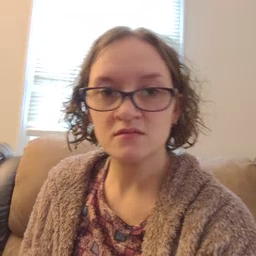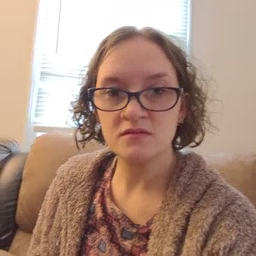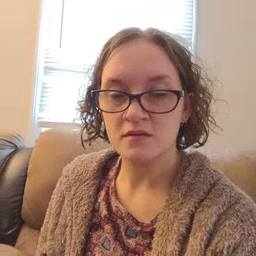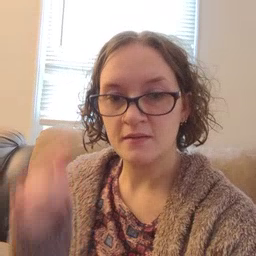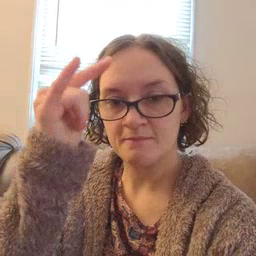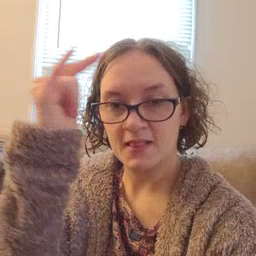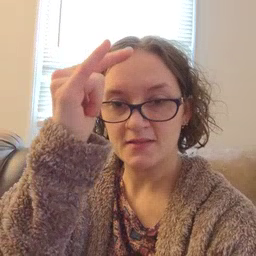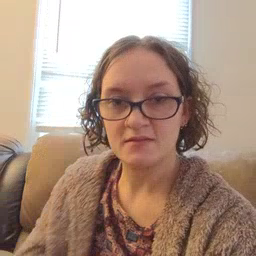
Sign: airplane